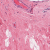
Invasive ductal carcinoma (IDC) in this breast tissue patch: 0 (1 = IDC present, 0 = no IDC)